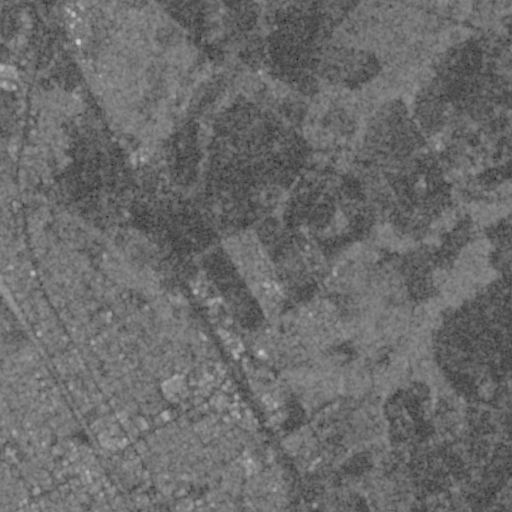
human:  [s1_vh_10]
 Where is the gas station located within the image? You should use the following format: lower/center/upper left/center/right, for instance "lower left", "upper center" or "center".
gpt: The gas station is located in the lower left of the image.
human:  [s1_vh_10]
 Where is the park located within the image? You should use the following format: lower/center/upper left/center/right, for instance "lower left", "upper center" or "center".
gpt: The park is located in the lower left of the image.
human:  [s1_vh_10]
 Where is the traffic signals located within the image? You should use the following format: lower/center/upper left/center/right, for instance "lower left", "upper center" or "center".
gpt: The traffic signals is located in the lower left of the image.
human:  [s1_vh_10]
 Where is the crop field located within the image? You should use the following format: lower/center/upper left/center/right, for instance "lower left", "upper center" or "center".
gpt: There is no crop field in the image.

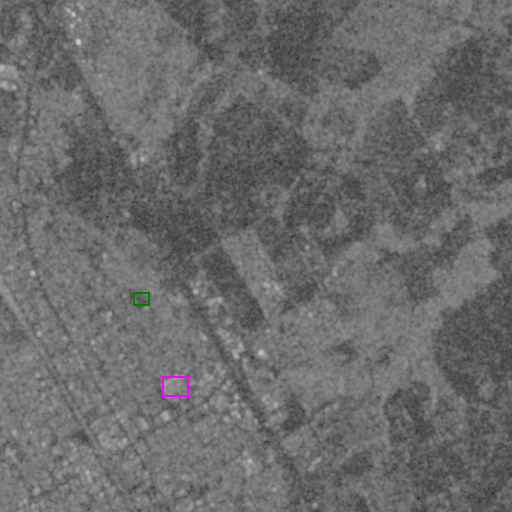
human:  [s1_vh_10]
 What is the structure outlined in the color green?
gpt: The structure outlined in green is a park.
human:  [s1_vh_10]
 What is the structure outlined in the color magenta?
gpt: The structure outlined in magenta is a building.
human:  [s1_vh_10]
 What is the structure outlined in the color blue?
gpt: There is no blue outline.